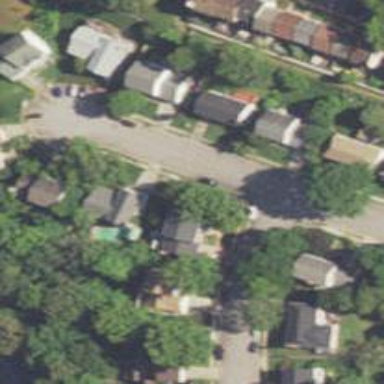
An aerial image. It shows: Driveway.